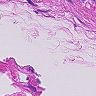
Metastatic tissue present: no